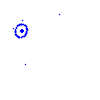
Particle: proton